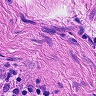
Metastatic tissue present: no